八年级 · 度量几何学
如图, 小巷左右两侧是坚直的墙, 一架梯子斜靠在左墙时, 梯子底端到左墙角的距离为 0.7 米,顶端距离地面 2.4 米, 如果保持梯子底端位置不动, 将梯子斜靠在右墙时, 顶端距离地面 2 米,那么小巷的宽度为 $(\quad)$

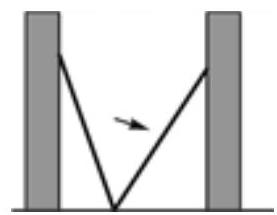
0.7 米
B. 1.5 米
C. 2.2 米
D. 2.4 米
答案: C